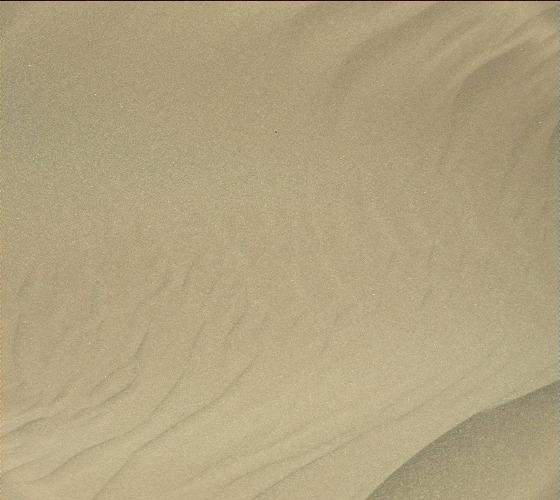
Terrain classes present: Gravel / Sand / Soil